Question: I followed this tutorial to import my existing database <URL> After copying my DB to project files and setting build action as content,I am copying the database to isolated storage.Now when I try to update a value in the database,and view the change in my binded list box, Im not able to see the changes.When I use isolated storage explorer and view the DB,the values have changed in DB.But querying it doesnt return me the updated values.I am using the same connection string in both cases.
'''
//copy DB from installation folder to isolated storage
private async Task CopyDatabase()
{
bool isDatabaseExisting = false;
try
{
StorageFile storageFile = await ApplicationData.Current.LocalFolder.GetFileAsync("sample.db");
isDatabaseExisting = true;
}
catch
{
isDatabaseExisting = false;
}
if (!isDatabaseExisting)
{
StorageFile databaseFile = await Package.Current.InstalledLocation.GetFileAsync("sample.db");
await databaseFile.CopyAsync(ApplicationData.Current.LocalFolder);
}
}
//update the value
dbConn = new SQLiteConnection(DB_PATH);
dbConn.Query<resources>(" update resources SET isFavorite = 'True' WHERE resourceId =" + rid);
}
// Query database to populate list box
string DB_PATH = Path.Combine(ApplicationData.Current.LocalFolder.Path, "sample.db");
private SQLiteConnection dbConn;
dbConn = new SQLiteConnection(DB_PATH);
List<resources> retrievedpdf = dbConn.Query<resources>("select * from resources where categoryId=" + noid + " AND typeId=1" ).ToList<resources>();
pdflist.ItemsSource = retrievedpdf;
'''

I am able to view changes in exploreer, but querying returns unmodified values.
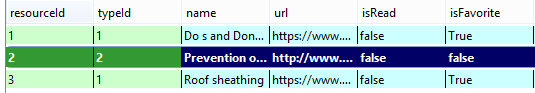
Answer: There was a problem with the query , I had been updating string "true" to a bool in a table..This is the correct query 'int updateCount = dbConn.Execute("update resources SET isFavorite = 1,modifiedTime = DATETIME('now') WHERE resourceId =" + rid);'